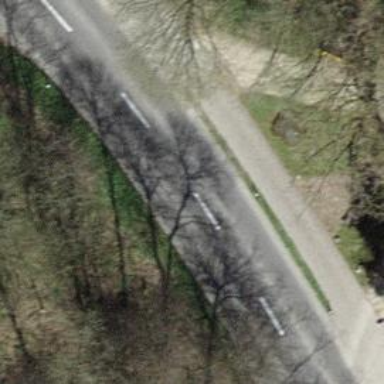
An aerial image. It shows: Tertiary road.